Question: Recently, I have upgraded my visual studio from 2012 to 2013 and since then I can't get the projects that I have used to the recent view. Before it was automatically - when I open a project it is pined to the Recent view.

The projects you see there are not recent - those projects were opened some months ago, and since then I have opened lots of projects and non of them are appearing in the recent view, why is that? How can I fix it so I will have shortcuts to the recent projects I have used? Can it be because I am using the visual studio trial right now?
Thanks in advance.
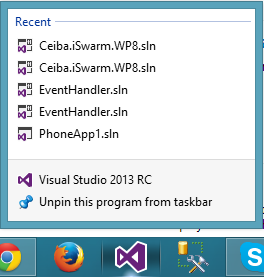
Answer: In Visual Studio, you can choose 'Tools->Options'. You have an option for the number of items in the recently used list. You can change the change the "items shown in recently used list" to 24 (the maximum).
Tools -> Options -> Environment -> General (Items shown in recently used lists)
Also check <URL>
The second solution provided by Yetti there is helpful:
> : This one is a little bit more complicated because it could be a number of things.
1. First, I would make sure you have the number you want for the "Recent files" options in Tools > Options > Environment > General.
2. If you already had that, check the registry location and make sure you actually have entries here since this is where VS pulls it from. HKEY_CURRENT_USER\Software\Microsoft\VisualStudio.0\ProjectMRUList . The 10.0 is for VS 2010. More info here. If there's nothing there then your recent projects aren't being saved properly.
3. You could try calling Devenv /ResetSettings to reset the VS settings. More info at MSDN.
4. Finally it could be due to a Windows Explorer setting which hides recent files. This is a possibility because VS takes its directions from the same place with regards to recent files. You would need to make sure HKEY_CURRENT_USER\Software\Microsoft\Windows\CurrentVersion\Policies\Explorer "NoRecentDocsHistory" is zero. More info on this possible solution as well as other ideas to this problem can be found here.